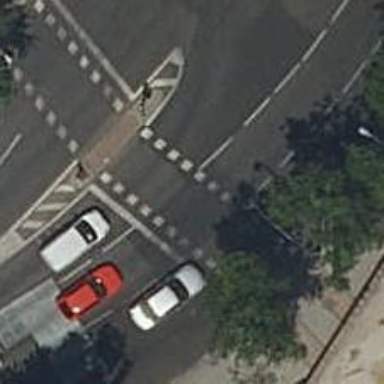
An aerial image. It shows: Road with traffic signals and zebra crossing. The crossing utilizes signal lights for controlling the flow of traffic.